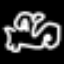
Label: square